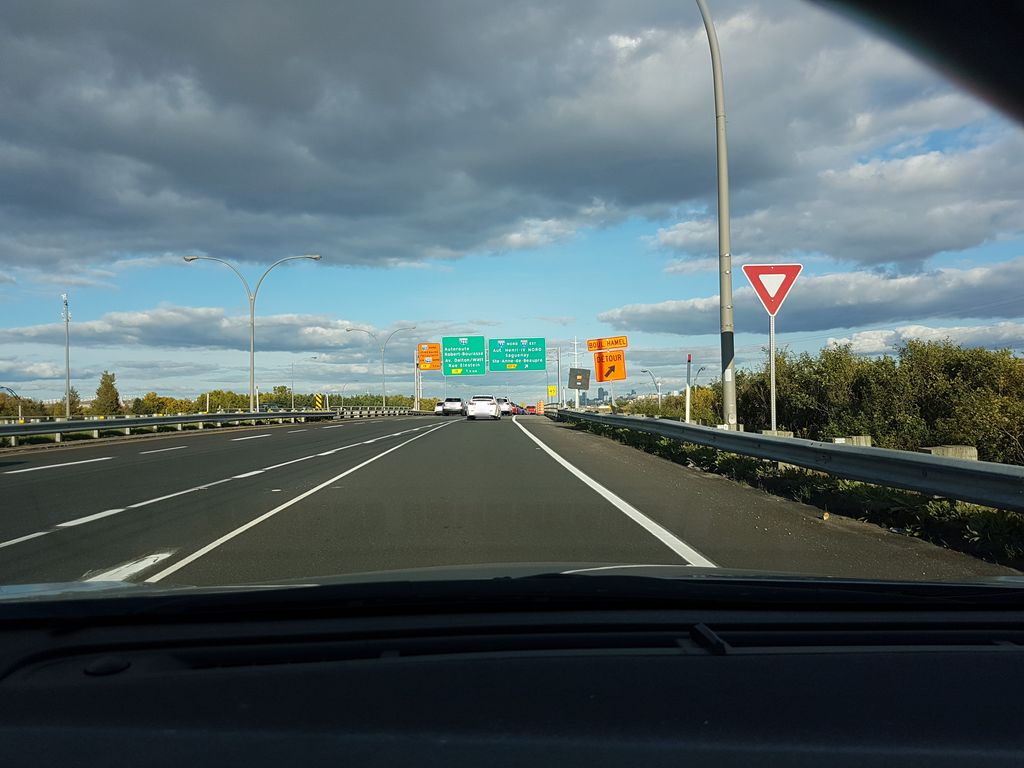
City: quebec_city